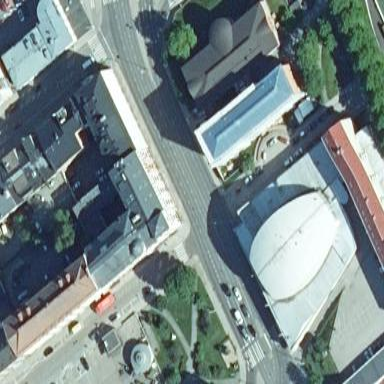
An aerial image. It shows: Public building with hipped metal roof. The building serves as archive and is colored coral.